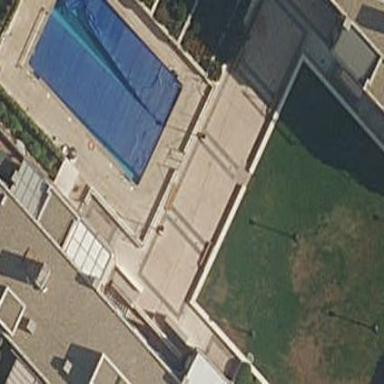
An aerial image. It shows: Swimming pool located in leisure land.